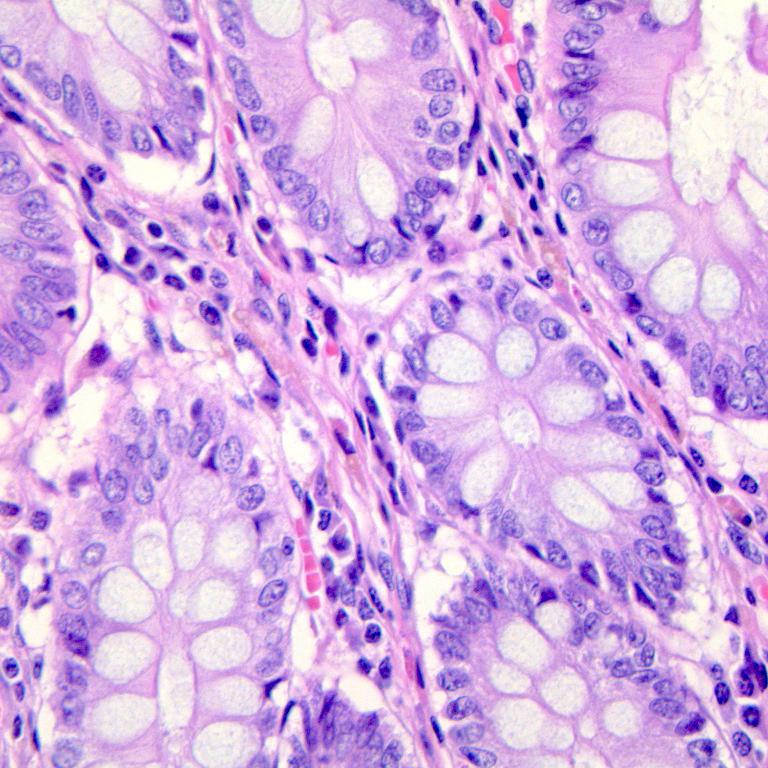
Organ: colon
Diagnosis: benign